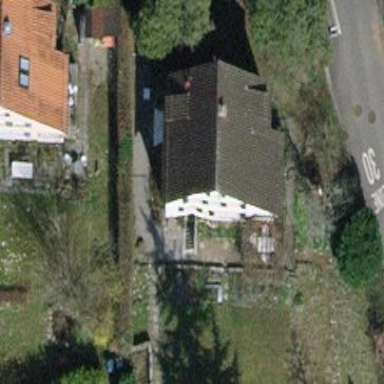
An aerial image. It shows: Detached building with gabled roof.